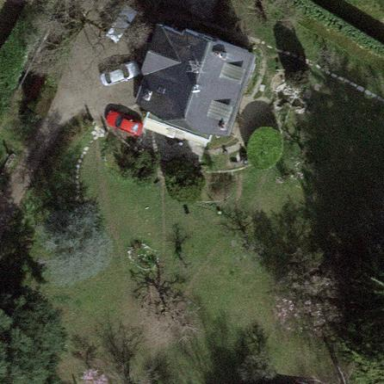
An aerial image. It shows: Garden surrounded by fence.